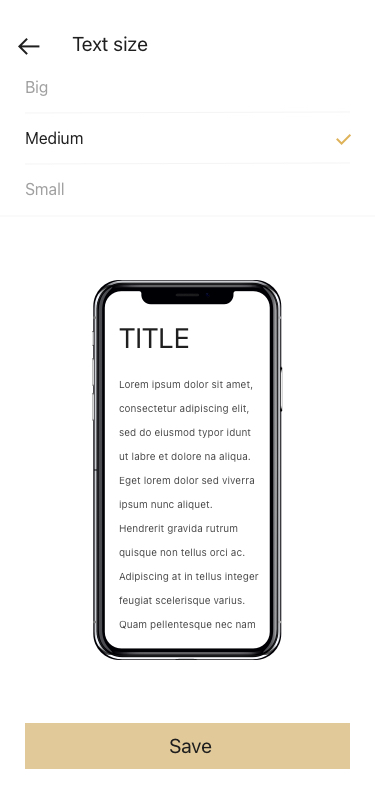
Text in this UI design:
Text size
Save
Big
Medium
Small
TITLE
Lorem ipsum dolor sit amet,
consectetur adipiscing elit,
sed do eiusmod typor idunt
ut labre et dolore na aliqua.
Eget lorem dolor sed viverra
ipsum nunc aliquet.
Hendrerit gravida rutrum
quisque non tellus orci ac.
Adipiscing at in tellus integer
feugiat scelerisque varius.
Quam pellentesque nec nam